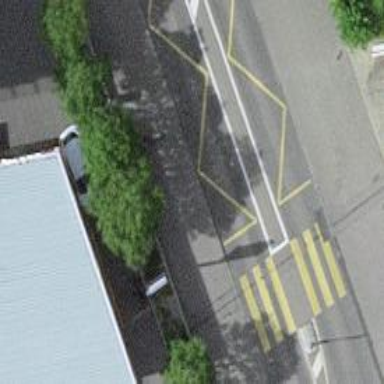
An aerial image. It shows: Bus stop with platform for public transport.